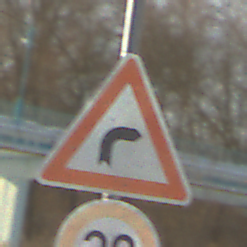
Verkehrszeichen: KurveRechts
Zusatzzeichen unten: Geschwindigkeit30
Umgebung: Outdoor, Suburban
Tageszeit: MorningAfternoon
Wetter: PartlyCloudy
Licht: Natural
Jahreszeit: NotSpecified
Kontrast: HighContrast